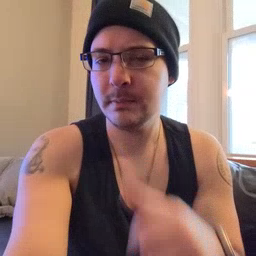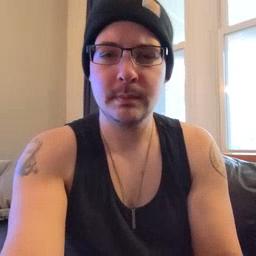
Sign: girl